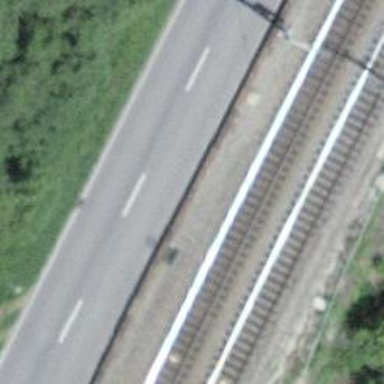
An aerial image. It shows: Railway track with contact line for electrification.